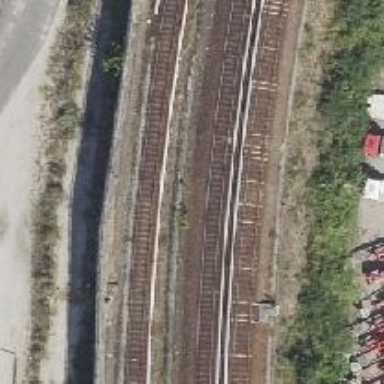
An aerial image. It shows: Railway signal.